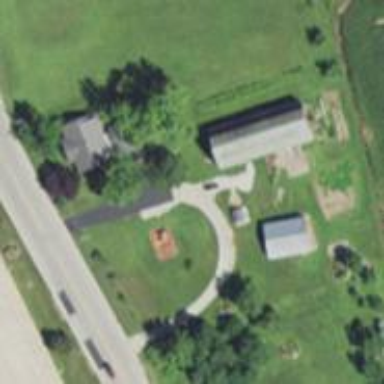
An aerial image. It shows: Driveway leading to service road.